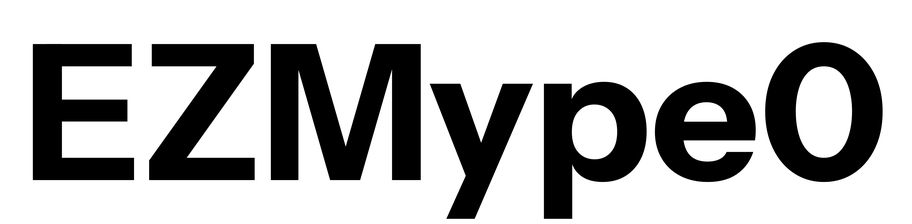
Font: InstrumentSans_Bold